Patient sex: F
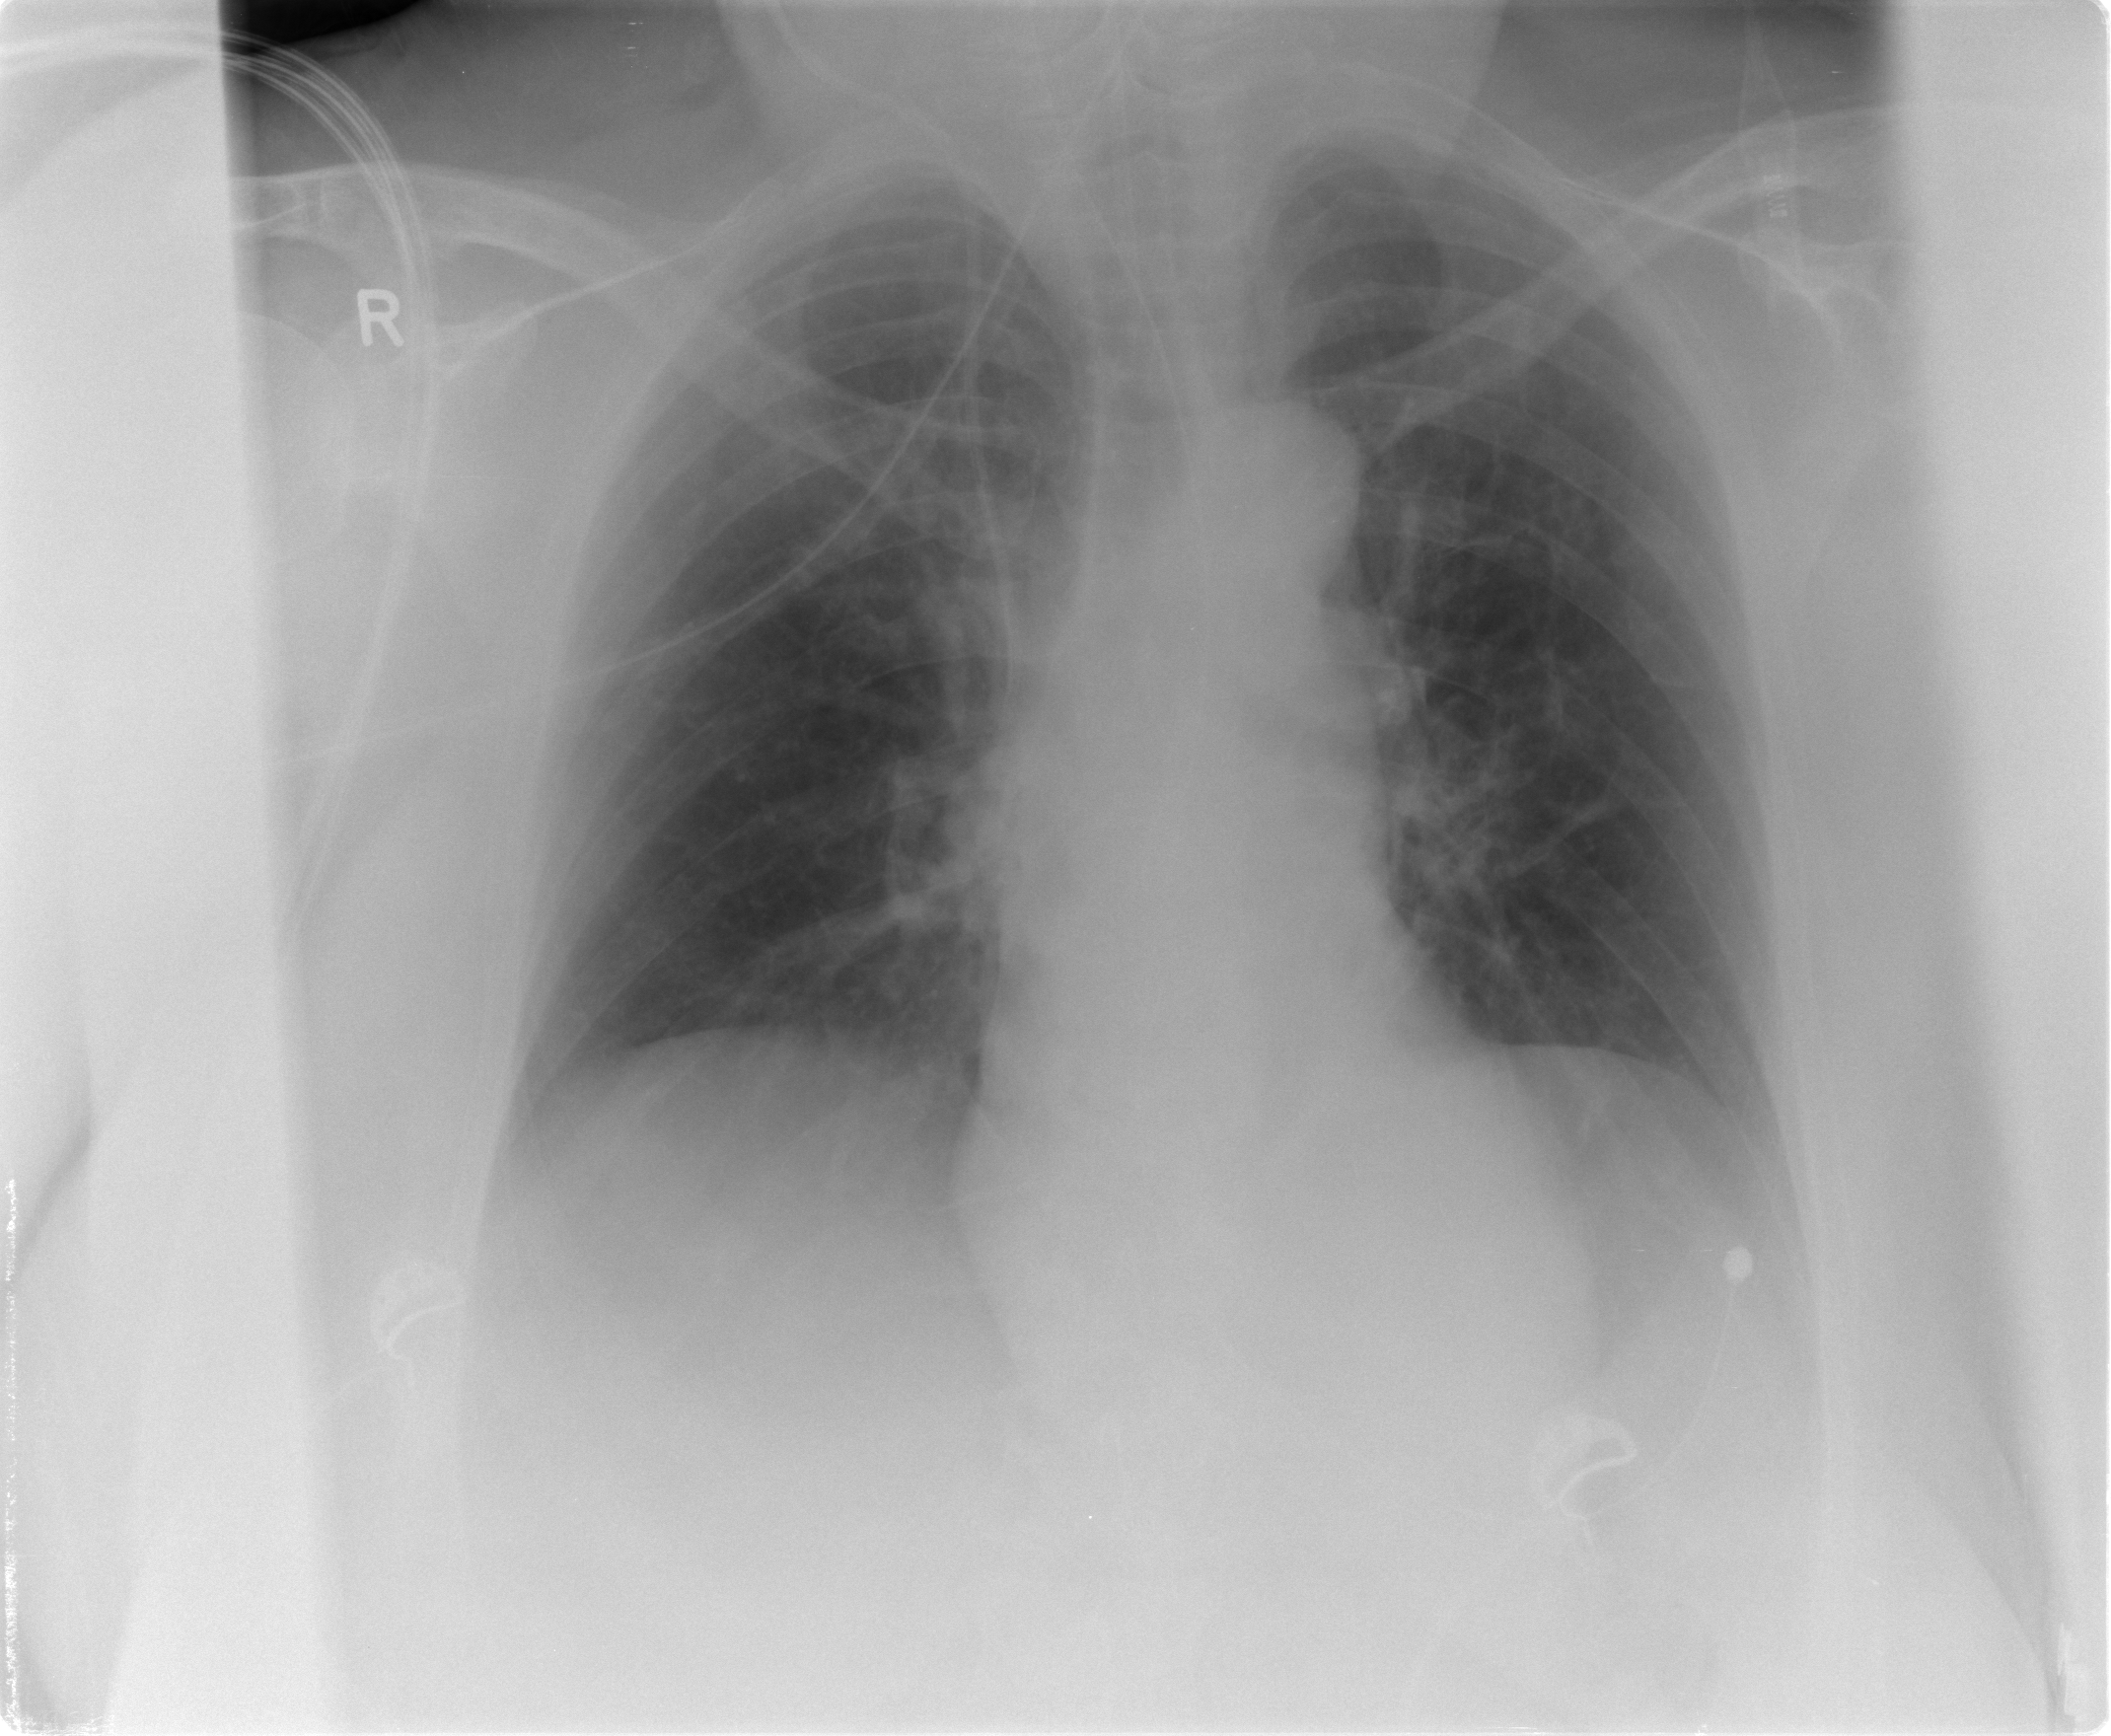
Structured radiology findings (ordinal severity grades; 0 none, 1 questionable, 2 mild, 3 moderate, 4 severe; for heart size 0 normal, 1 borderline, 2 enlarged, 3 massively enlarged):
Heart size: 0
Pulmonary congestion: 1
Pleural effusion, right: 2
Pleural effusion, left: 2
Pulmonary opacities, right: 0
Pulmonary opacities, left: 0
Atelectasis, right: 2
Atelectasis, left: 2